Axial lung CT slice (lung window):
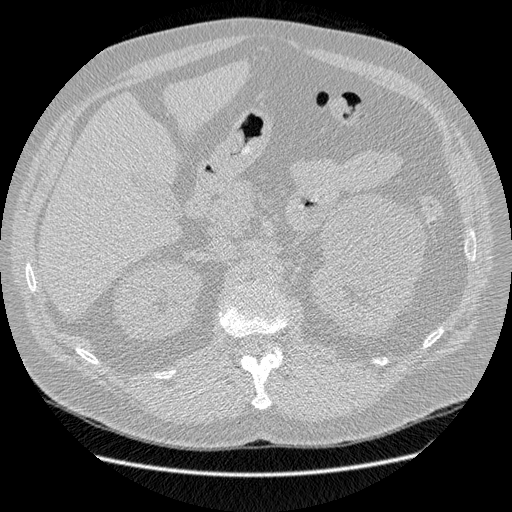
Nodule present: no